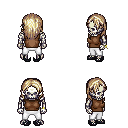
a pixel art fantasy rpg character, male body template, skeleton, brown sleeveless shirt, white pants, white blonde long hairstyle, bracelets, ghillies, four views (front, back, left, right), 2x2 character sprite sheet, small pixel art, hard edges, no anti-aliasing